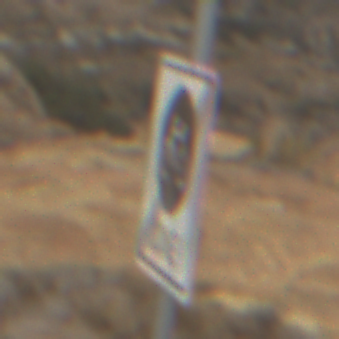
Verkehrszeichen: EndeFahrradzone
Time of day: MorningAfternoon
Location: Outdoor (Nature)
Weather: Overcast
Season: NotSpecified
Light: Natural